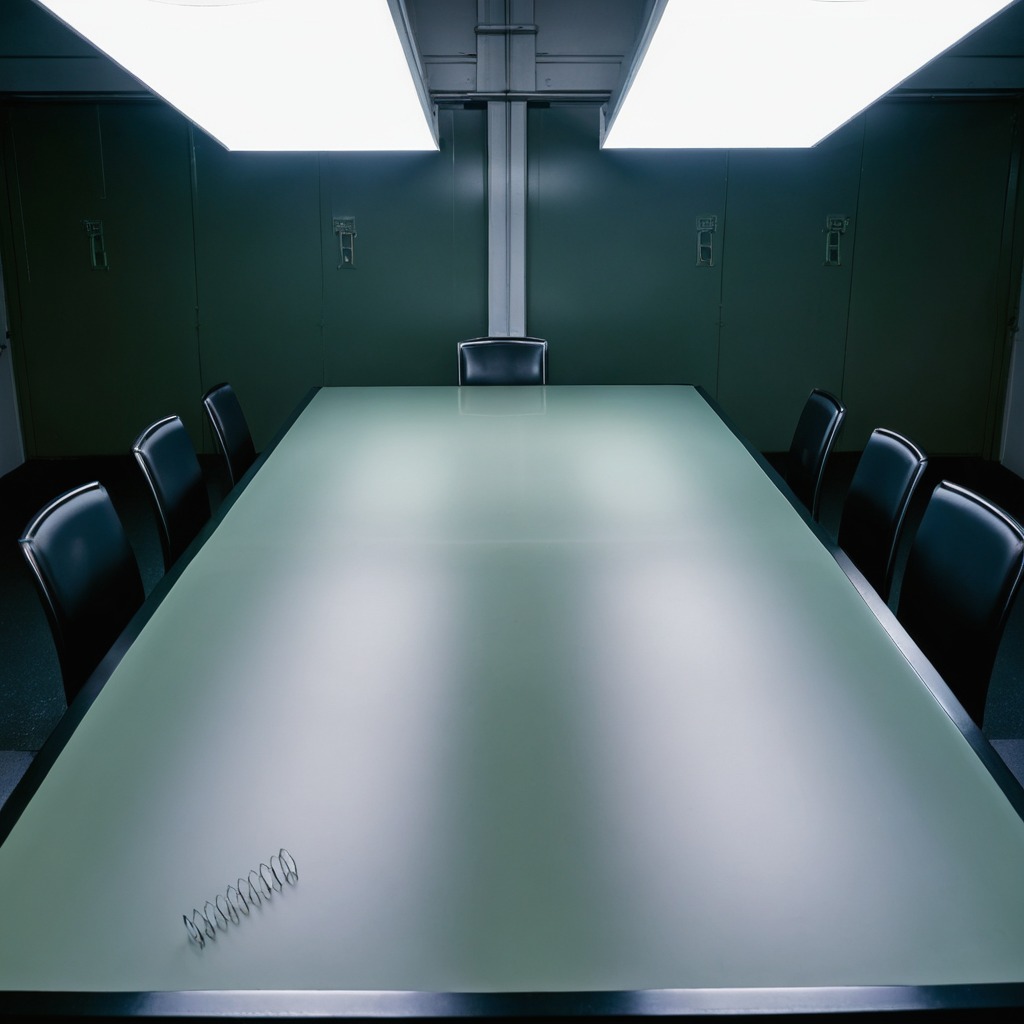
A coiled metal spring is lying on the table.